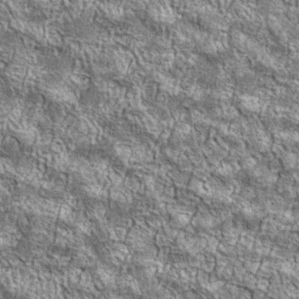
Label: non_frost